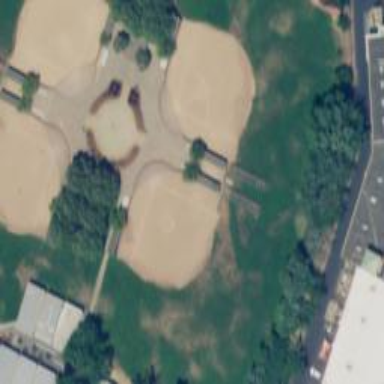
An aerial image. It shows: Softball pitch for leisure and sport activities.